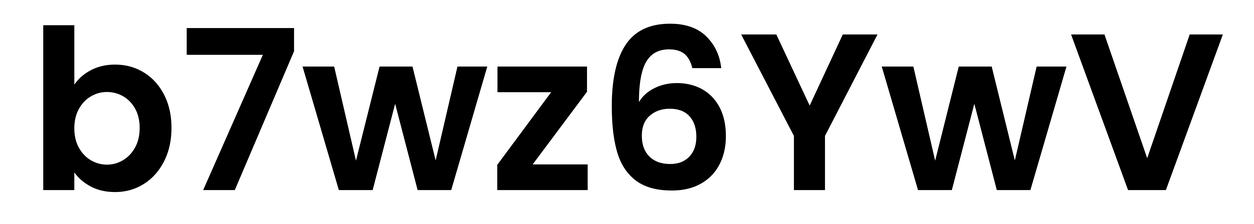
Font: Poppins-SemiBold